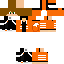
A male human skin with medium skin, wearing brown long hair dressed in a blue hoodie and black pants, featuring a closed mouth.